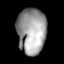
Tissue: lung
Cell type: Smooth muscle cells
Senescence score: 0.5612
Nuclear area (px): 1296
Mean DAPI intensity: 156.609